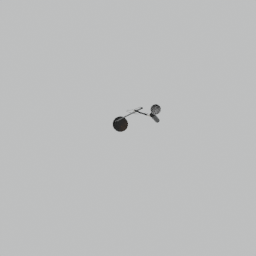
Label: lighting